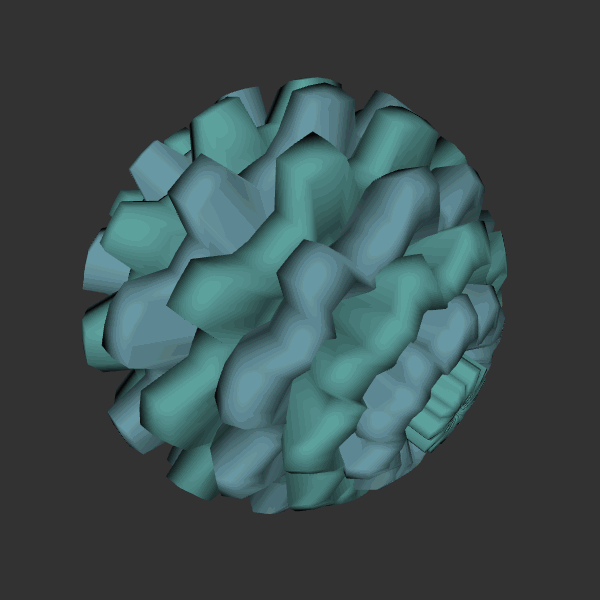
Background: dark